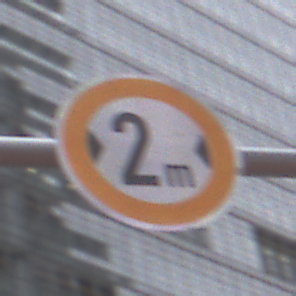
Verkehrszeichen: TatsaechlicheBreite2
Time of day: MorningAfternoon
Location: Outdoor (Urban)
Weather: Overcast
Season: NotSpecified
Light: Natural